Current action and preconditions to check: path_clear

Your task: For each precondition in the list above, predict whether it will hold at this action.

Consider the current scene as observed from the mobile robot's camera, and analyze the predicted future states of all dynamic agents (e.g., people, animals, vehicles, or any moving entities) within the NEXT SECOND.

IMPORTANT: Only answer "very likely" if you are absolutely certain—based on strong, clear evidence—that a dynamic agent will violate the precondition in the predicted future state. Do NOT answer "very likely" for unlikely, ambiguous, or low-probability risks.

Ask yourself for each precondition: Is there a high probability, with clear and convincing evidence, that the predicted future states of any dynamic agent will interfere with the predicted future state of the currently executing action within the NEXT SECOND, causing that precondition to fail?

Assess the risk level based on these predictions. Use "likely" or "very likely" if motions create a clear risk of interference.

Use "neutral" or "improbable" if agents are nearby but their predicted paths are clearly diverging or non-conflicting.

Failure Risk Categories: "very improbable", "improbable", "neutral", "likely", "very likely"

Answer Format: Output ONLY the probability_of_failure value from these categories: "very improbable", "improbable", "neutral", "likely", "very likely"

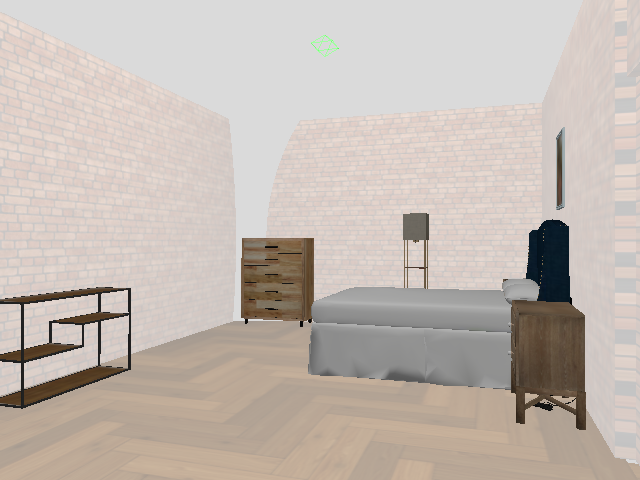

Answer: very improbable